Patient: sex M, age 45
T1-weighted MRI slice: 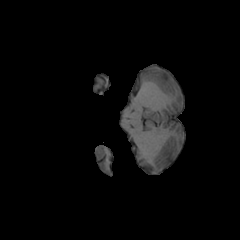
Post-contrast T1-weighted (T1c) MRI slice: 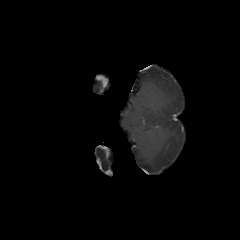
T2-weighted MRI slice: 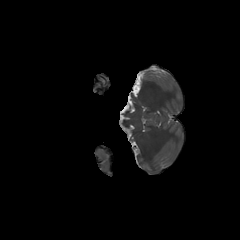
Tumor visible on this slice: no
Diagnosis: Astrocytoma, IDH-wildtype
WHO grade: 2